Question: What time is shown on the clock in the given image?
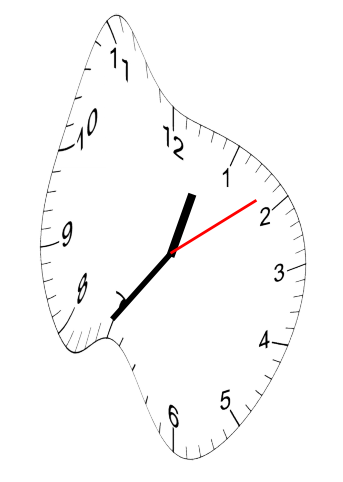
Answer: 12:36:09